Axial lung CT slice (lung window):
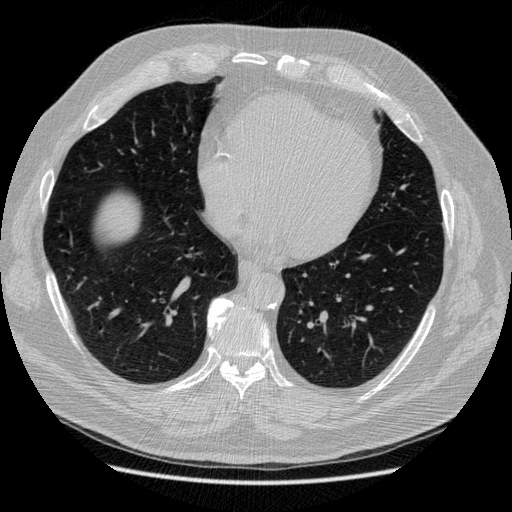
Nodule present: no